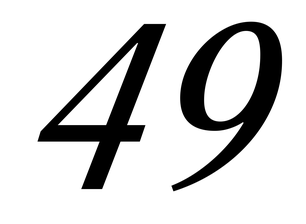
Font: LibreCaslonText-Italic_Italic